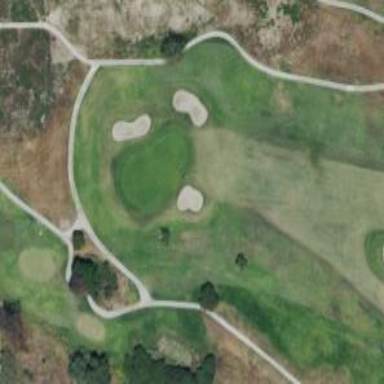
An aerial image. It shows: View of golf hole.